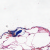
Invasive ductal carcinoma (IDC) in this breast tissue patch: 0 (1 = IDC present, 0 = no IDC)